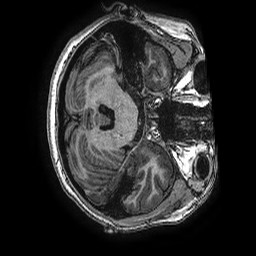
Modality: T1w
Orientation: axial
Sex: female
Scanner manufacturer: ge
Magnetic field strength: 3 T
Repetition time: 0.00766 s
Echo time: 0.003476 s